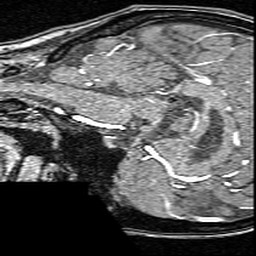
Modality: angio
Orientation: sagittal
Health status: ill
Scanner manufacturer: siemens
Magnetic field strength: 3 T
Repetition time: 0.023 s
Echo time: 0.00418 s